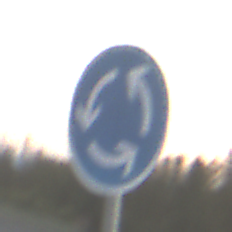
Verkehrszeichen: Kreisverkehr
Umgebung: Outdoor, Nature
Tageszeit: SunriseSunset
Wetter: PartlyCloudy
Licht: Natural
Jahreszeit: NotSpecified
Kontrast: LowContrast